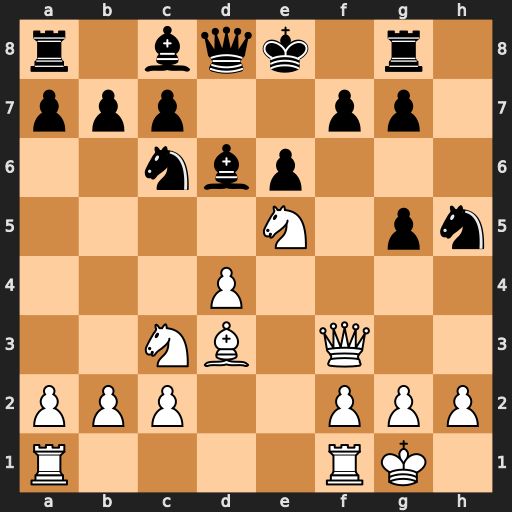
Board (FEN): r1bqk1r1/ppp2pp1/2nbp3/4N1pn/3P4/2NB1Q2/PPP2PPP/R4RK1
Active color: w
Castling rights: q
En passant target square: -
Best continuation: Qxf7#